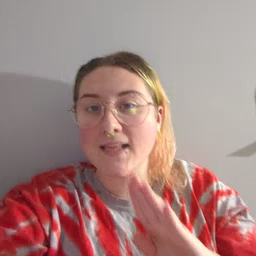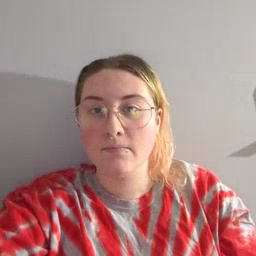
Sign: find